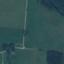
Land use / land cover class: Pasture